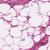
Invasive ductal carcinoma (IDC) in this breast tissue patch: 0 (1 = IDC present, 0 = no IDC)